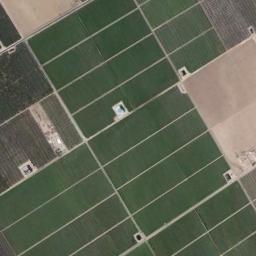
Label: rectangular_farmland